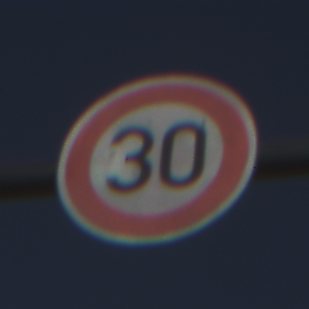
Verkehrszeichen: Geschwindigkeit30
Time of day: MorningAfternoon
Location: Outdoor (Nature)
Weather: PartlyCloudy
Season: NotSpecified
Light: Natural